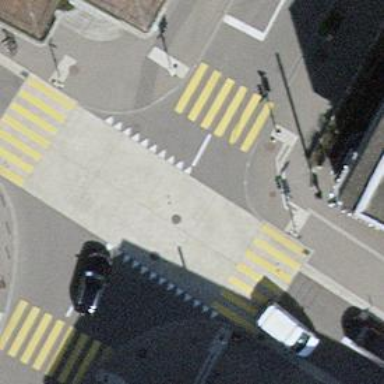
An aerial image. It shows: Road with traffic signals.